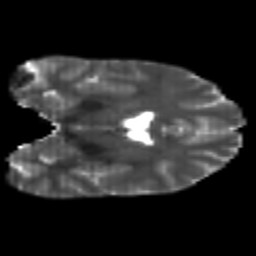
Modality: T2w
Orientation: coronal
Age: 24
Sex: male
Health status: healthy
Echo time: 0.074 s